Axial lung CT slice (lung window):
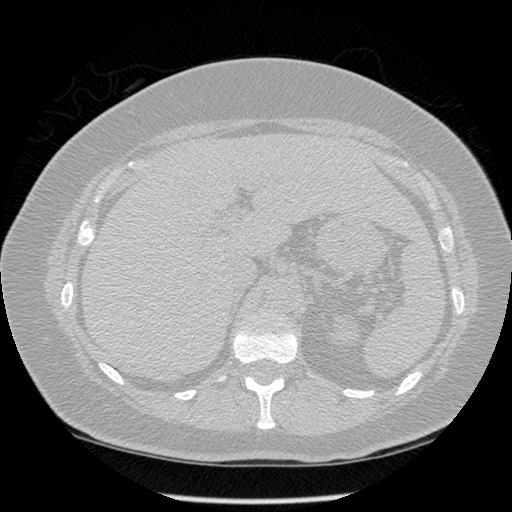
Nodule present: no